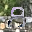
Label: 8